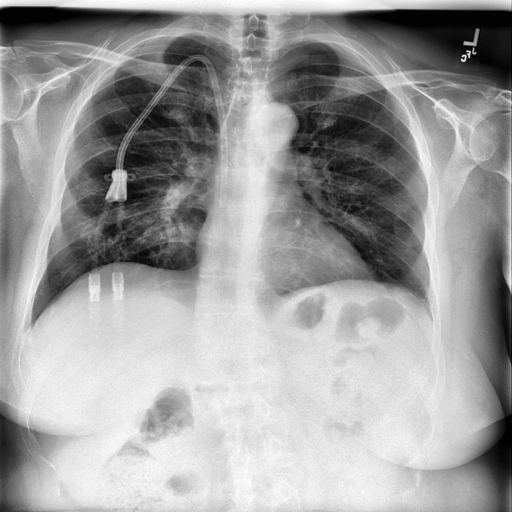
Finding: NORMAL